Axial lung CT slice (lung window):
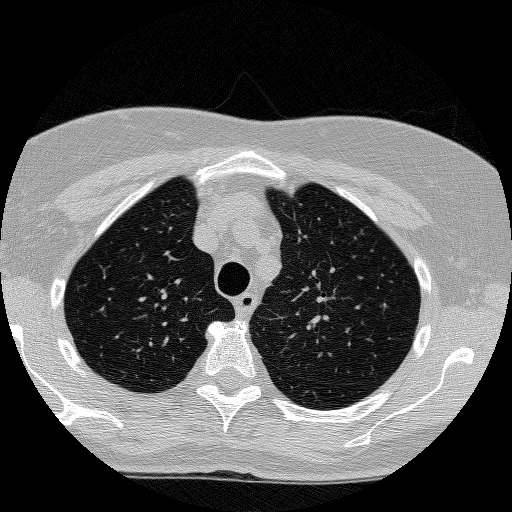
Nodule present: no